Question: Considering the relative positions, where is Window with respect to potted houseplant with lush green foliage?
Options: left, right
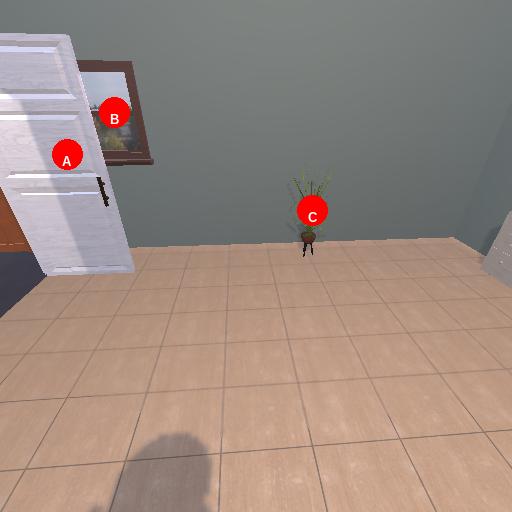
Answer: left